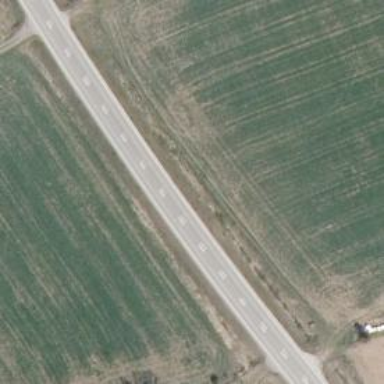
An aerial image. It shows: Primary highway.